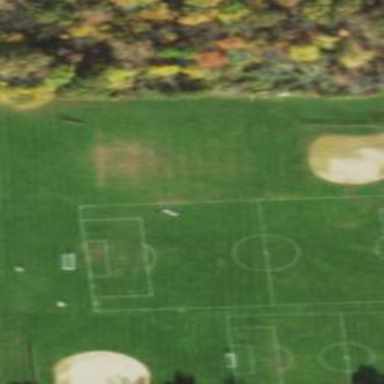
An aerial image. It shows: Baseball pitch for leisure land.